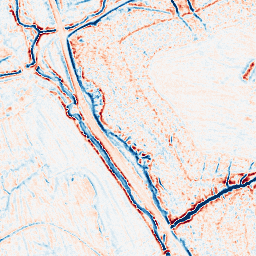
Category: edge_preserving
Decomposition family: bilateral
Decomposition parameters: d: 9
sigma_color: 50
sigma_space: 50
Upsampling method: sinc_hamming
Upsampling parameters: scale: 2
kernel_size: 8
Upsampling scale: 2